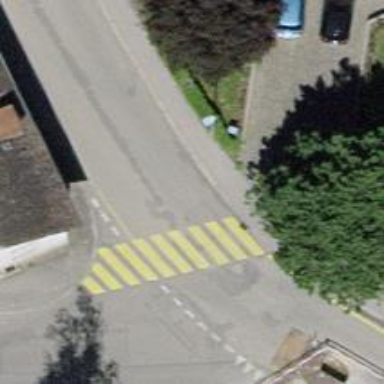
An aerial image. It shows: Uncontrolled road crossing.